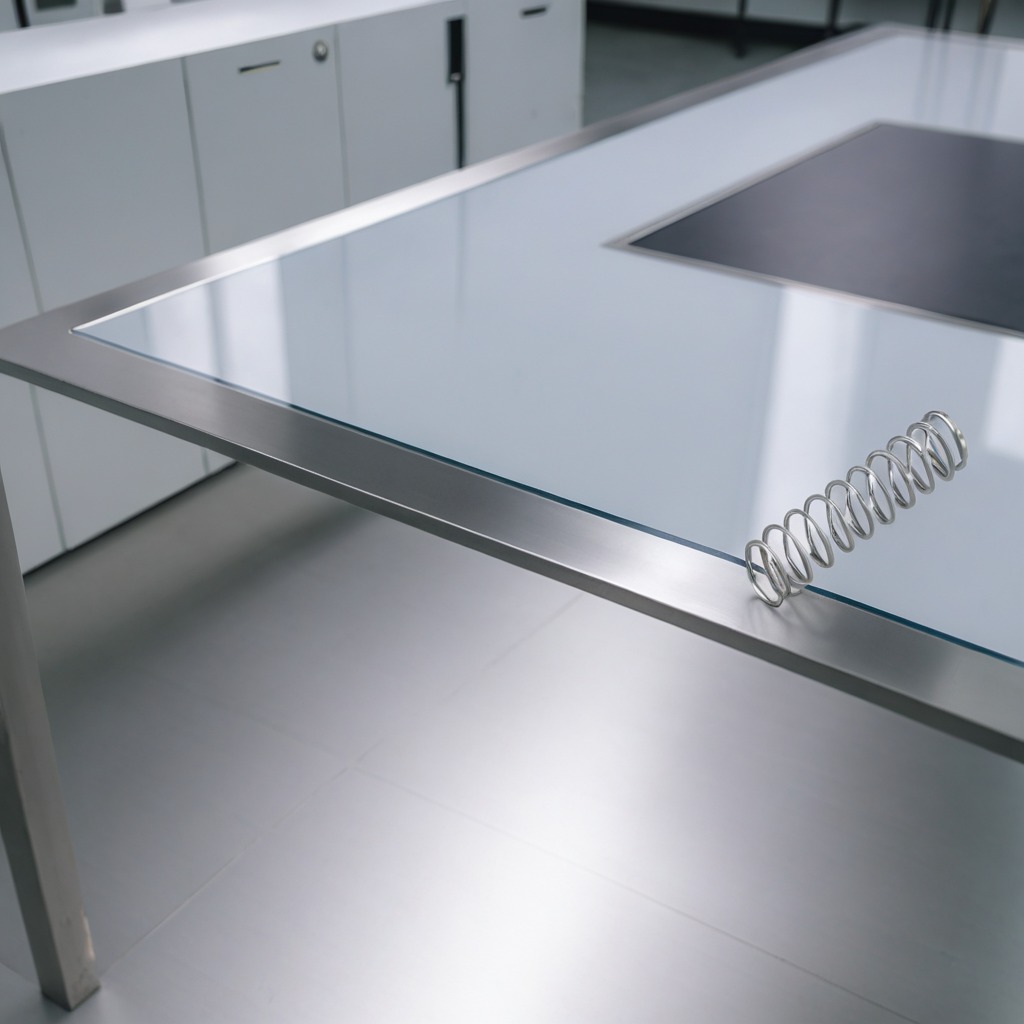
A coiled metal spring is lying on a stainless steel table in a high-end prototyping lab.